Question: Please see attached file for reference. Lets say I have a Table 'CARRIER_RESPONSE', with the following fields 'Carrier', 'Shipment', 'Acceptance', 'Day'
I would like to get a Cumulative Count of Acceptance per Day for each Carrier.
So far I have come to the code below:
'''
SELECT Carrier
,Shipment
,Acceptance
,Day
,ROW_NUMBER() OVER (
PARTITION BY Carrier
, Day
, Acceptance
ORDER BY Day
) AS "Cumulative Count of Acceptance per Day"
FROM CARRIER_RESPONSE
'''
This code gives me the correct running count for the Lines with Acceptance Response = A but on the lines with Acceptance Response = D I also want to show the running count of Acceptance Response = A.
Essentially on every line I want to indicate how many times today the Carrier has accepted a Shipment. Is this possible?
Thanks,
Amir
Carrier Response:

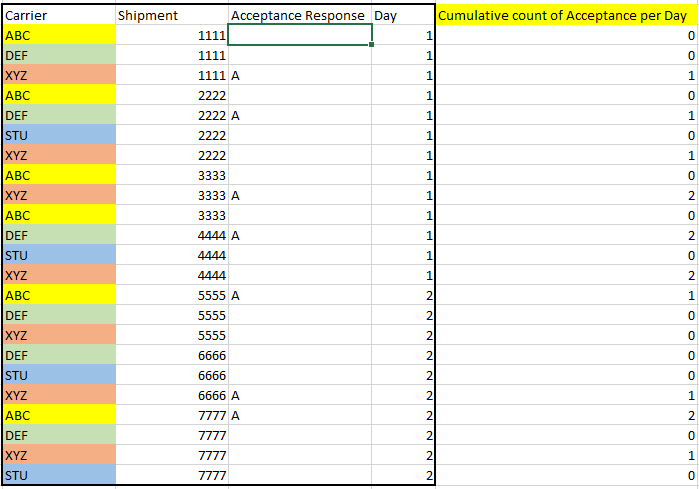
Answer: One way to do it - using sum with analytics clause and windowing.
'''
SELECT Carrier
,Shipment
,Acceptance
,Day
,sum(Case when Acceptance is not null then 1 else 0 end) OVER (
PARTITION BY Carrier
, Day
ORDER BY Day
ROWS between unbounded preceding and current row
) AS "Cumulative Count of Acceptance per Day"
FROM CARRIER_RESPONSE
'''